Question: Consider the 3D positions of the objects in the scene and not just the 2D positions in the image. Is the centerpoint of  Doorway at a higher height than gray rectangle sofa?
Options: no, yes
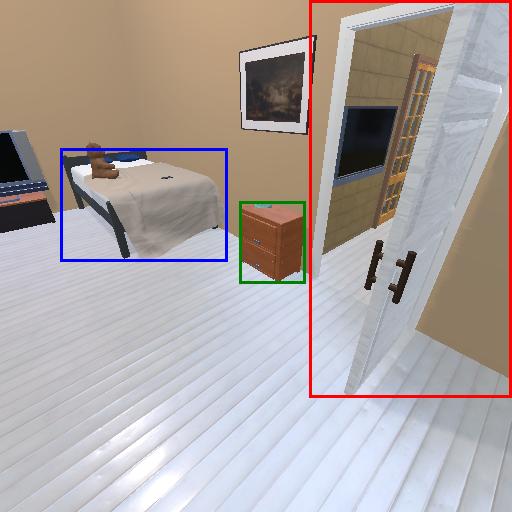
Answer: no